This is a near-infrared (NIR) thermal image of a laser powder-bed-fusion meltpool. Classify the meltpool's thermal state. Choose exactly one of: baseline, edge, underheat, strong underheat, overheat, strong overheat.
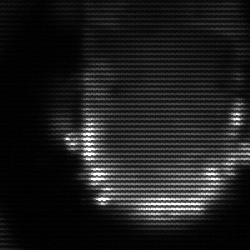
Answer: baseline